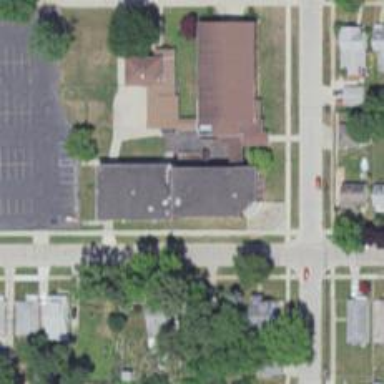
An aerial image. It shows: School.